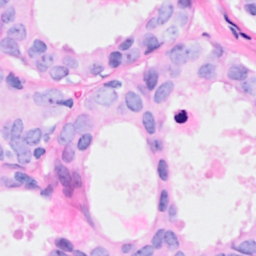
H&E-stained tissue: Breast